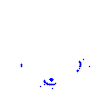
Particle: kaon